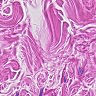
Metastatic tissue present: no